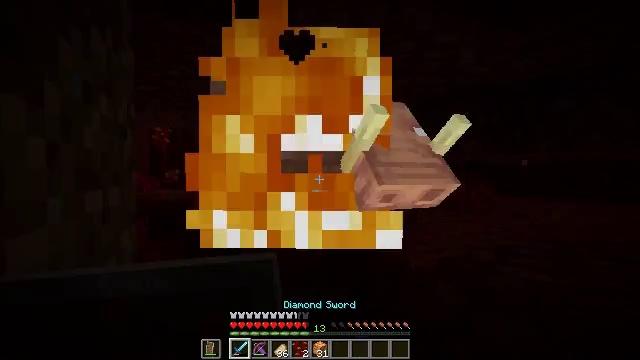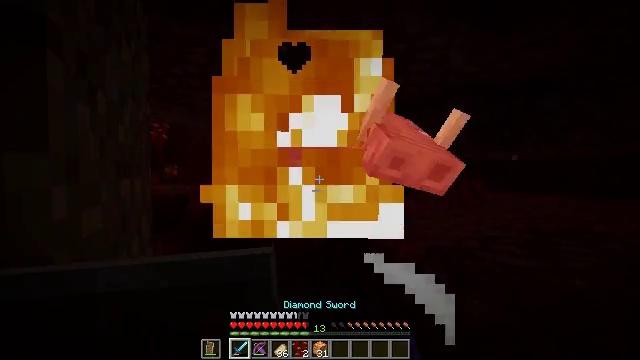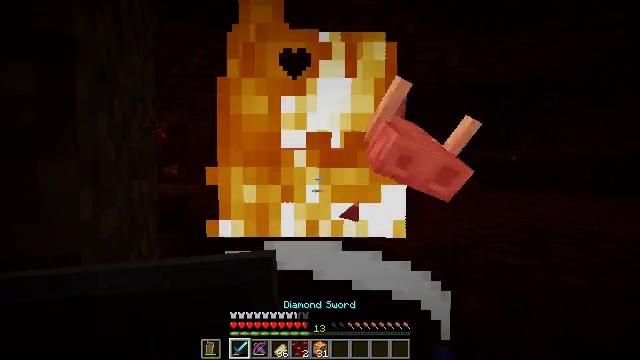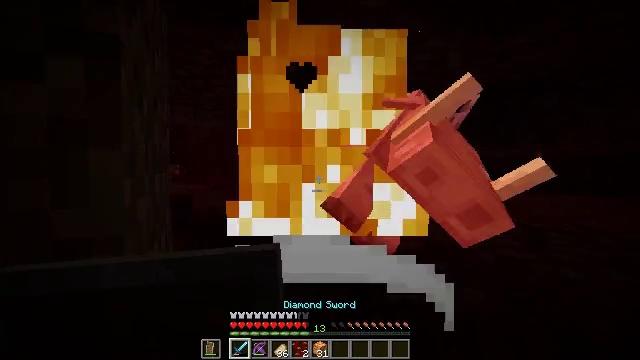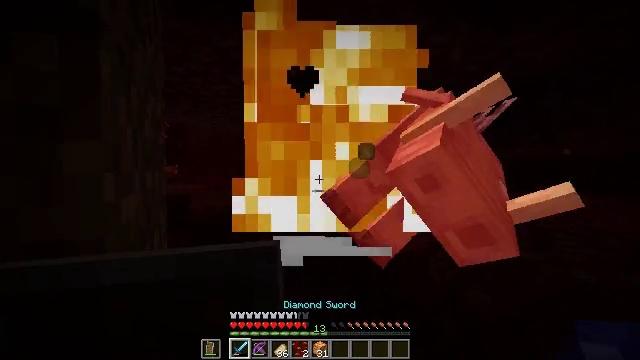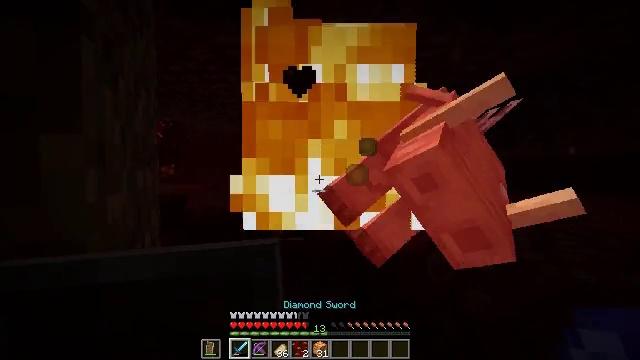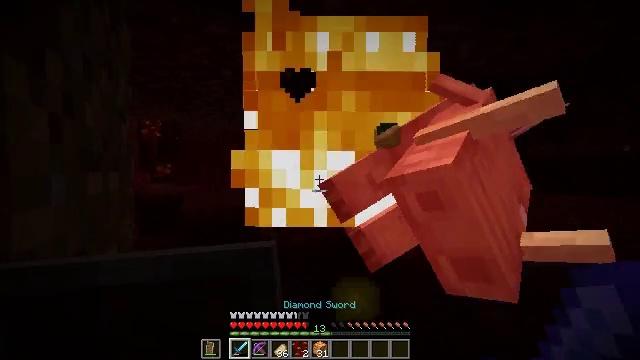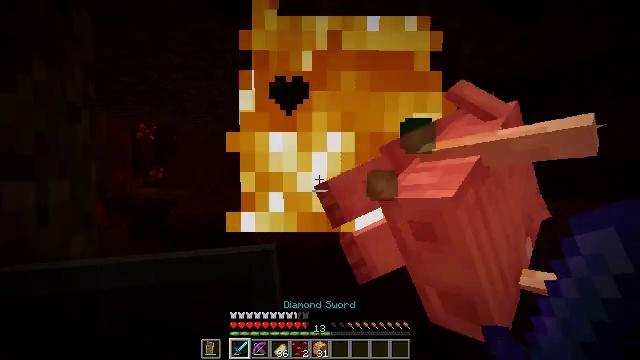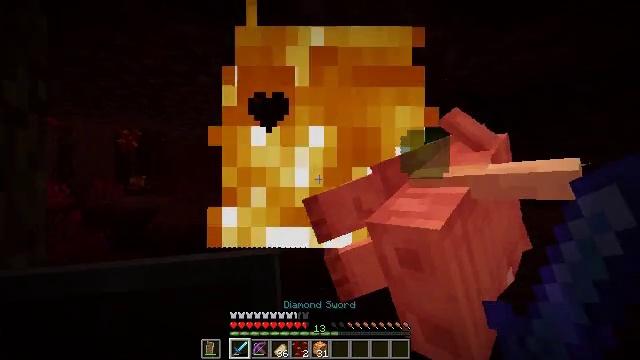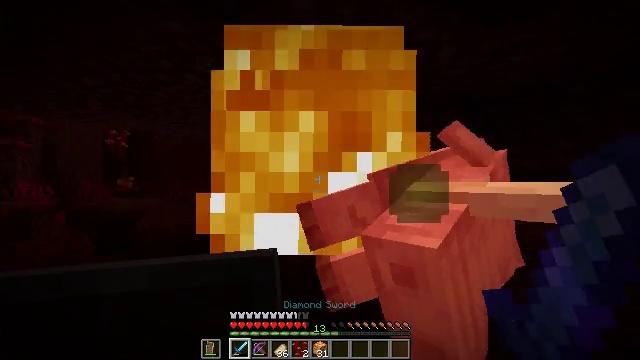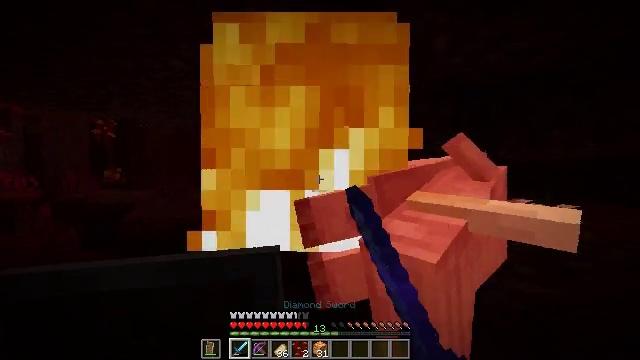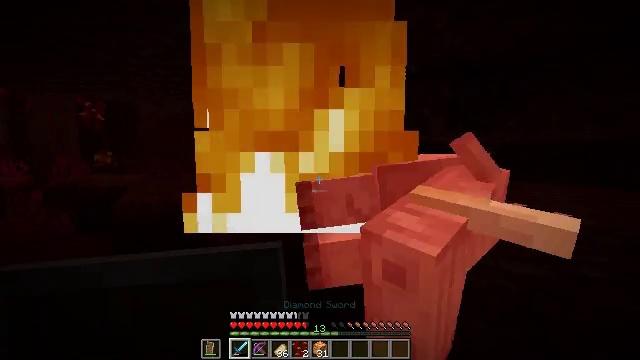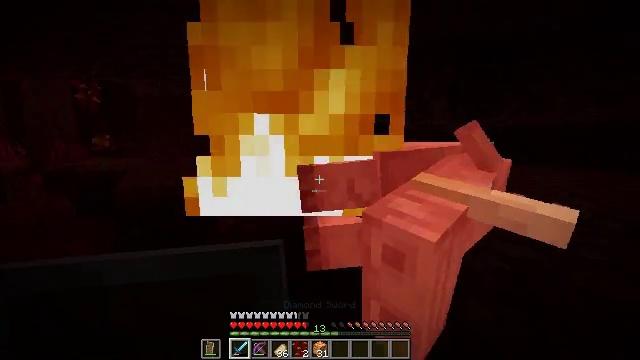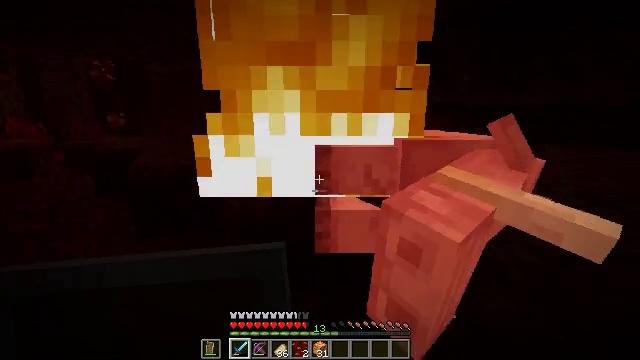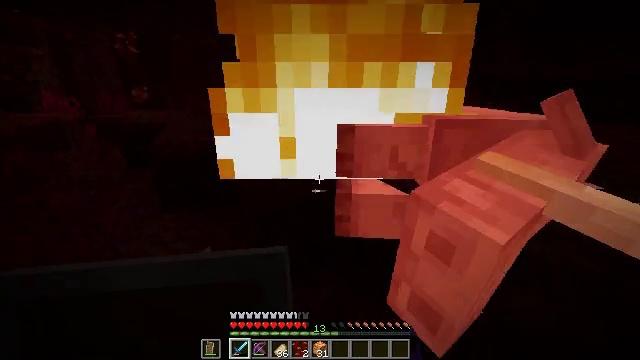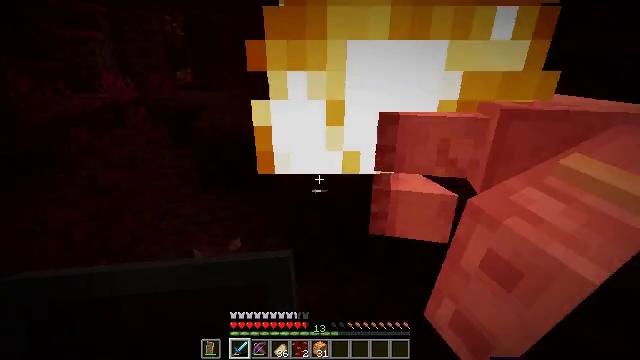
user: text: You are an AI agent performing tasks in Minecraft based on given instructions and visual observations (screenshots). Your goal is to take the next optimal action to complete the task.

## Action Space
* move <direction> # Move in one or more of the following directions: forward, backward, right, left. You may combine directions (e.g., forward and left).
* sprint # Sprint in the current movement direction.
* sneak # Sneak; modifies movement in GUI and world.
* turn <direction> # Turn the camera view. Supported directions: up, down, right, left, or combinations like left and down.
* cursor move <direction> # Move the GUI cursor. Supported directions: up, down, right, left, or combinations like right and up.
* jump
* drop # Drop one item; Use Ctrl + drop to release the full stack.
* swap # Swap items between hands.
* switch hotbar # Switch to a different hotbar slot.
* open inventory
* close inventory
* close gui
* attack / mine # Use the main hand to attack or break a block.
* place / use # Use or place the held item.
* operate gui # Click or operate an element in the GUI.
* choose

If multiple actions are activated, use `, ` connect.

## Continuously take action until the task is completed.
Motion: motion action
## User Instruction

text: Harvest weeping vines plant from the ceiling or ground.
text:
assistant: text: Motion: move back
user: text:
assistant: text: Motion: move back
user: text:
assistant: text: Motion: move back
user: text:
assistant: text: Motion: move forward
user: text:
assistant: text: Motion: move forward
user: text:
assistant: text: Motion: move forward
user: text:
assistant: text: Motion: move forward
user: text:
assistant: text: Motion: move forward, turn right and up
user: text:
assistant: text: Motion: move forward, turn right, attack / mine
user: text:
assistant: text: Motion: move forward, turn right and down, attack / mine
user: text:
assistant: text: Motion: move forward, turn down
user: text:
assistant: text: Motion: move forward, turn down
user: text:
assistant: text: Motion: move forward, turn left and down
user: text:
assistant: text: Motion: move forward, turn left and down
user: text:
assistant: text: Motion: move forward, turn left and down
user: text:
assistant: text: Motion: move forward, turn left
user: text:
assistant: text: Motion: move forward, turn left
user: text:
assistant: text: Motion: move forward, turn left
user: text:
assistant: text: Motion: move forward, turn left
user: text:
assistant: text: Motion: move forward
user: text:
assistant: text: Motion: move forward and move left
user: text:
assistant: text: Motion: move forward and move left
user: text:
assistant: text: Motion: move forward and move left
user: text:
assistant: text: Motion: move forward and move left, turn up
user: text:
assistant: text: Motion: move forward and move left
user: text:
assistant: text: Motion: move forward and move left, turn up
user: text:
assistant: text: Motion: move forward and move left, turn right and up
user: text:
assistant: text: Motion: move forward and move left, turn right and up
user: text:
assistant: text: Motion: move forward and move left, turn right
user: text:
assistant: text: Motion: move forward and move left